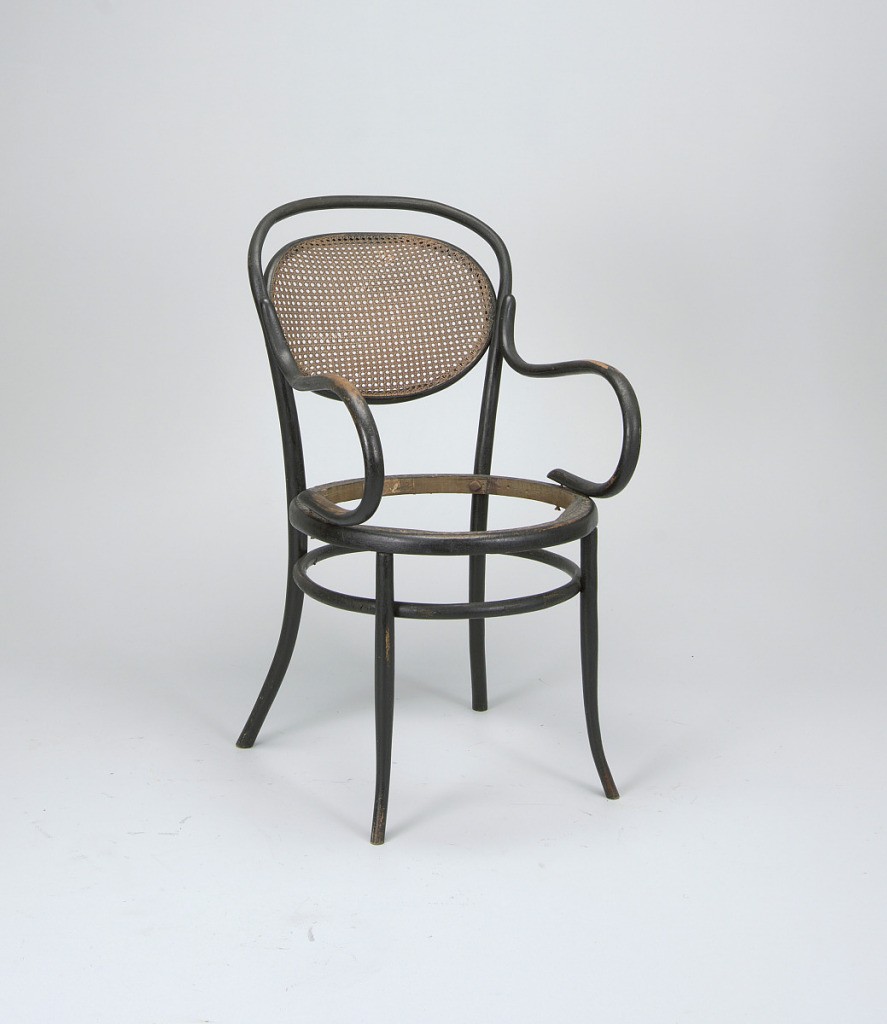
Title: Armchair
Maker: South Carolina Vienna Bent Wood Furniture Company, American, 1885 - 1886
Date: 1885–1886
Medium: bent wood, caning
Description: Oblong, rounded upper frame and circular seat frame superimposed to a circular stretcher.  Long, curved armrails depart from seat back and loop around in air to connect to the seat frame.  Another bent wood half-loop emulates the shape and direction of the top of the seat back.  Legs taper, with back legs pointing outwards more drastically as they meet the floor.